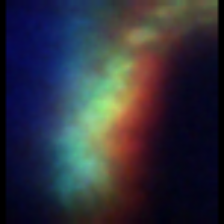
Taxon: Diatom_aggregate
Group: Diatoms